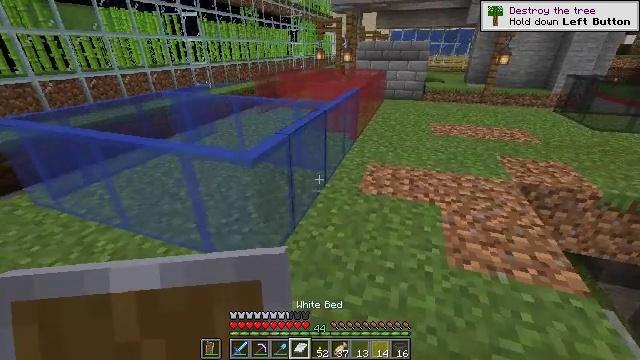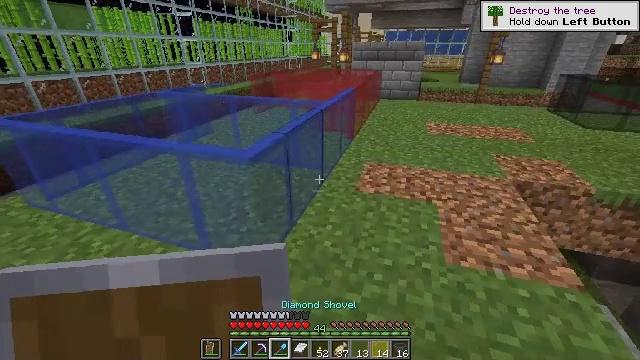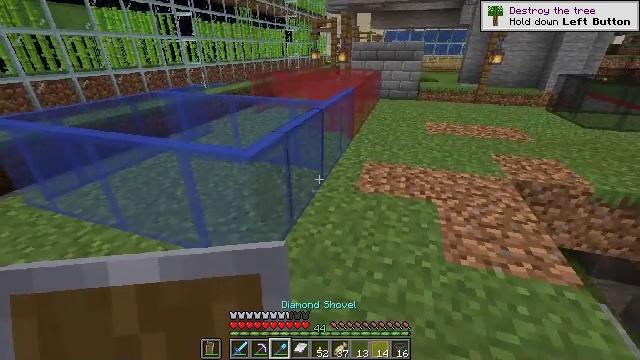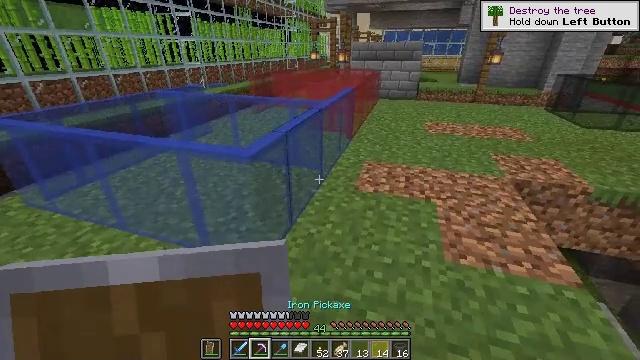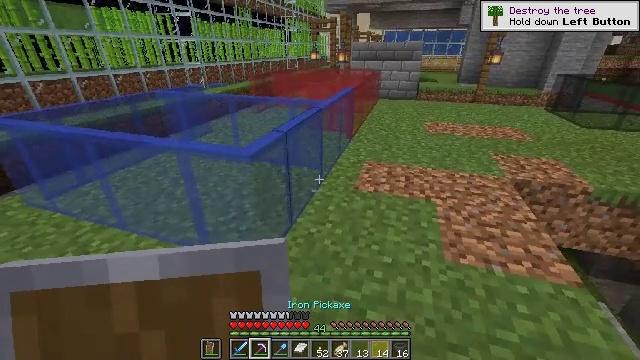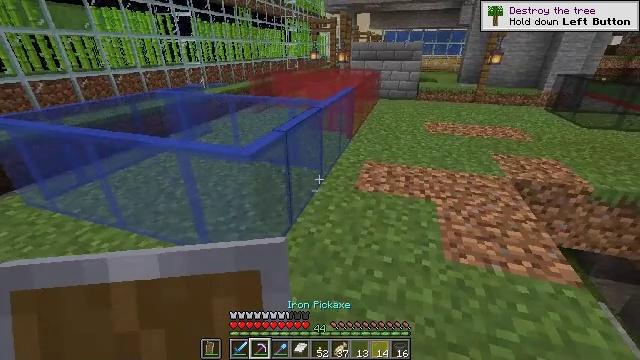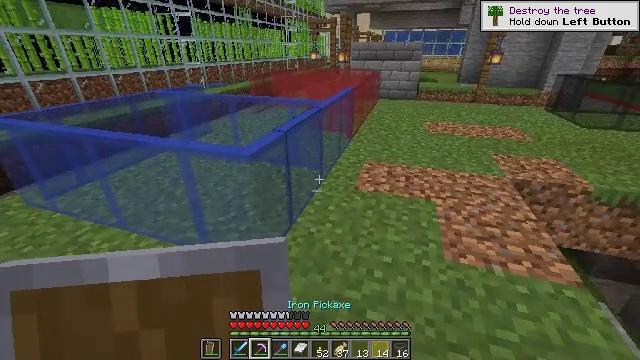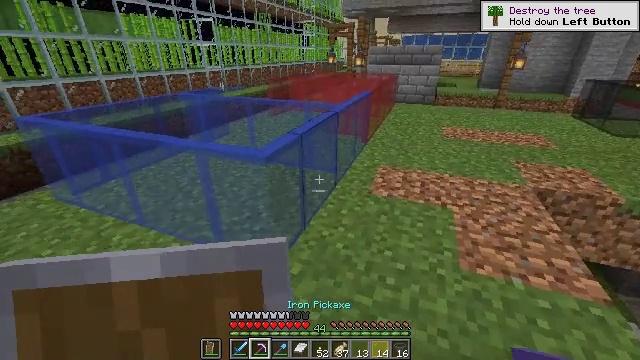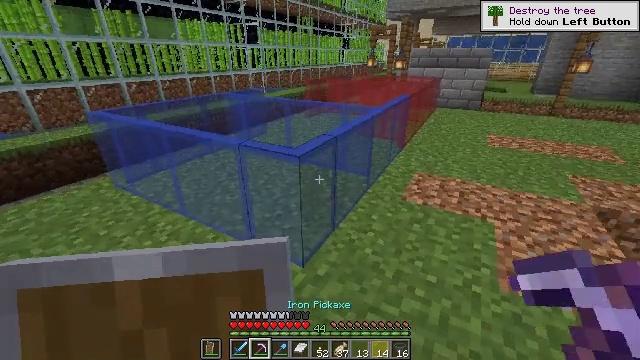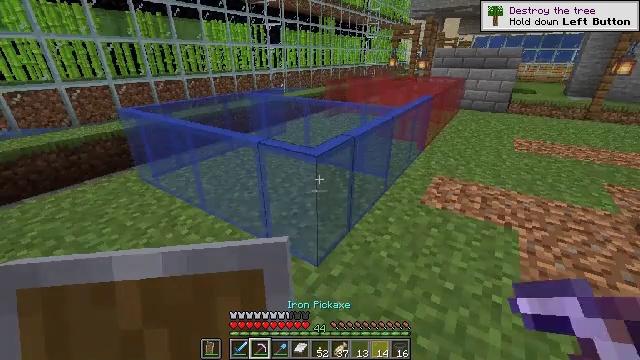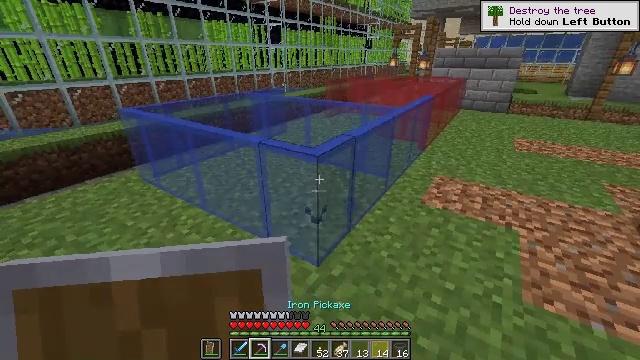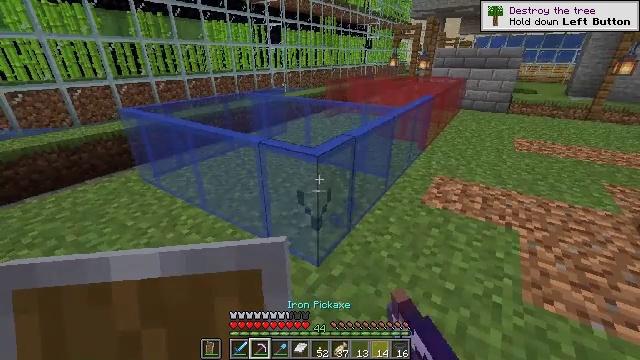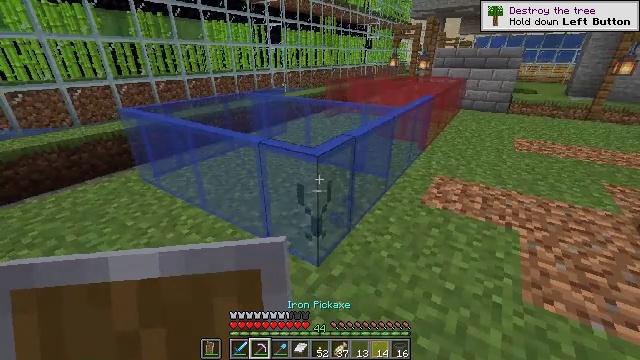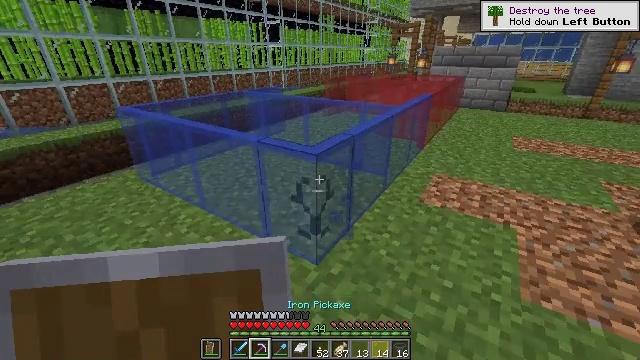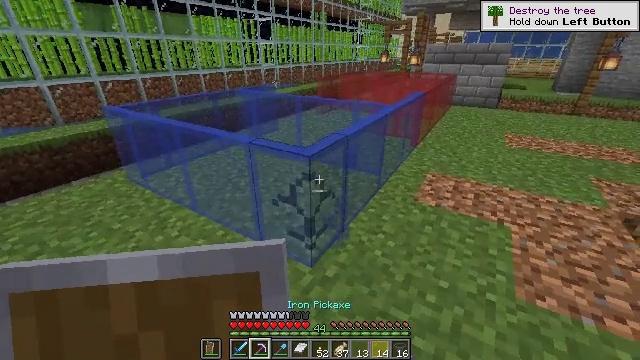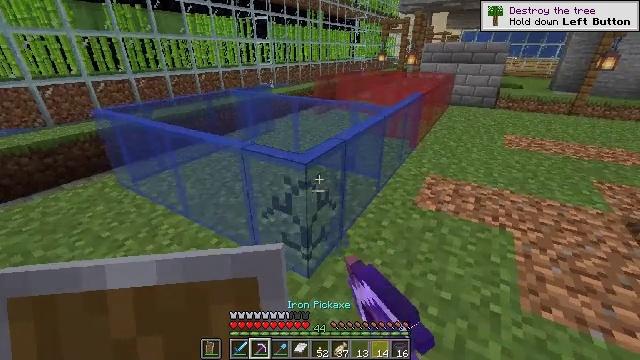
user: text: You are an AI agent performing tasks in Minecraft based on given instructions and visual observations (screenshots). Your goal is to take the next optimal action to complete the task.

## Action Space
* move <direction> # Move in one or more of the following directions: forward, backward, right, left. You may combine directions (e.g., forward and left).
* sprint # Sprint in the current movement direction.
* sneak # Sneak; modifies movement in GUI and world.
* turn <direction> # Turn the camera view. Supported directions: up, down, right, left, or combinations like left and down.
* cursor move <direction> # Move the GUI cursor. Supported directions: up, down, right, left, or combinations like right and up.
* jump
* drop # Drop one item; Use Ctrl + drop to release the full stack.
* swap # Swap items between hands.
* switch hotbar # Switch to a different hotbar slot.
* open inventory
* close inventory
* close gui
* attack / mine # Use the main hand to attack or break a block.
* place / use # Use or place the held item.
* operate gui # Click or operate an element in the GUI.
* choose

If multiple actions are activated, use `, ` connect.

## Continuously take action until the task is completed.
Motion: motion action
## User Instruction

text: Shatter the blue stained glass pane block.
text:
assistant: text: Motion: no_op
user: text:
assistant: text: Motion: no_op
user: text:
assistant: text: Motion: no_op
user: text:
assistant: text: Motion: no_op
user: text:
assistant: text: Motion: no_op
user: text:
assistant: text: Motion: no_op
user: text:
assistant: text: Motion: turn left
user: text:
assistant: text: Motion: turn left
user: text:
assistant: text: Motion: turn left
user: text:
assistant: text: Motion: attack / mine
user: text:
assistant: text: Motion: attack / mine
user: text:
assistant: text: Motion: attack / mine
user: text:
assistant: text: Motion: attack / mine
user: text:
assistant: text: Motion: move forward, turn right, attack / mine
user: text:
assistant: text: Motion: move forward, attack / mine
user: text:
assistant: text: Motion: move forward, attack / mine
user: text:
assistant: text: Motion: move forward, attack / mine
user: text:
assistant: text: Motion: move forward, attack / mine
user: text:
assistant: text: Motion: attack / mine
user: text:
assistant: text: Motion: turn down, attack / mine
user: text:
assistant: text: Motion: turn down, attack / mine
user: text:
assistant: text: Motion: turn down, attack / mine
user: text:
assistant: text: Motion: turn right, attack / mine
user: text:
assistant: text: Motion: turn right and up, attack / mine
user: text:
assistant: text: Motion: turn right, attack / mine
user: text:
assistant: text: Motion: attack / mine
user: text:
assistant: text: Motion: attack / mine
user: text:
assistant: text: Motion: attack / mine
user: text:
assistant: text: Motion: turn left and up, attack / mine
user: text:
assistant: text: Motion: attack / mine